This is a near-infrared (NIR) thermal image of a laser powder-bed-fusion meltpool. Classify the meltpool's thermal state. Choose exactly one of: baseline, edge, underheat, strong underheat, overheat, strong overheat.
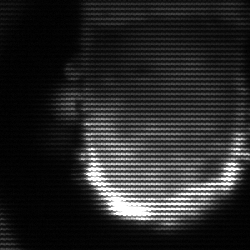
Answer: baseline